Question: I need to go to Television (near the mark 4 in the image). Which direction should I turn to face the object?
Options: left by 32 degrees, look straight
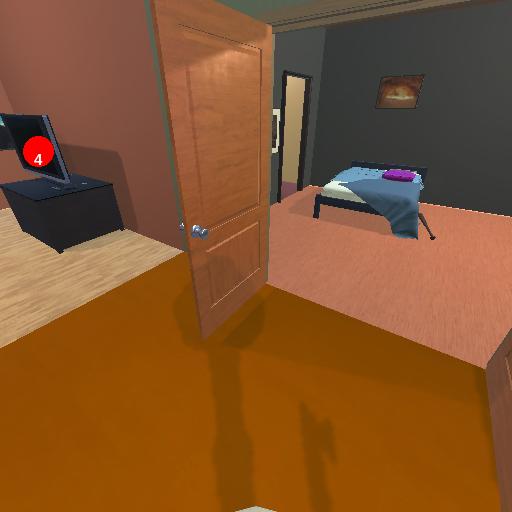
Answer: left by 32 degrees